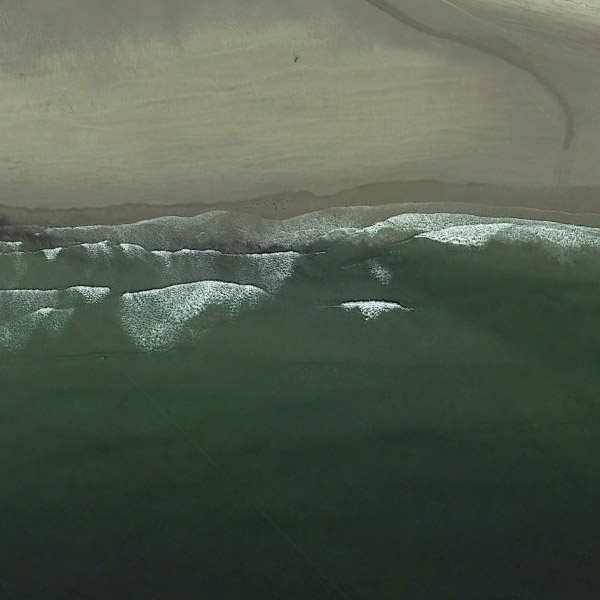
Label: Beach